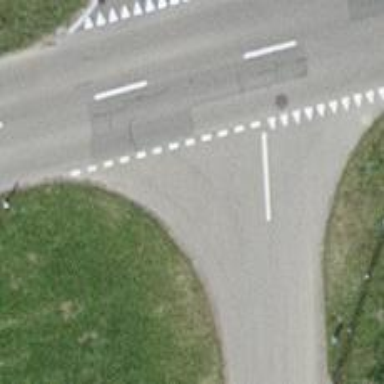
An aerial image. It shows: Road with "give way" sign.